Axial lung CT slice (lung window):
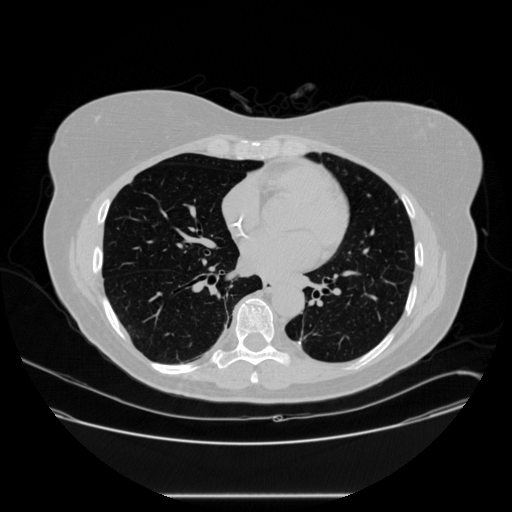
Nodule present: no